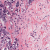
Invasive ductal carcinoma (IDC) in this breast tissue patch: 1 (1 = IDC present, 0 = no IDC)